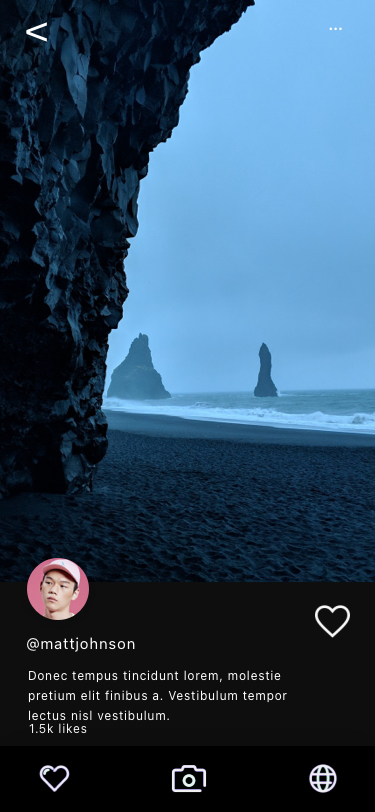
Text in this UI design:
Donec tempus tincidunt lorem, molestie pretium elit finibus a. Vestibulum tempor lectus nisl vestibulum.
1.5k likes
@mattjohnson
…
<